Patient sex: F
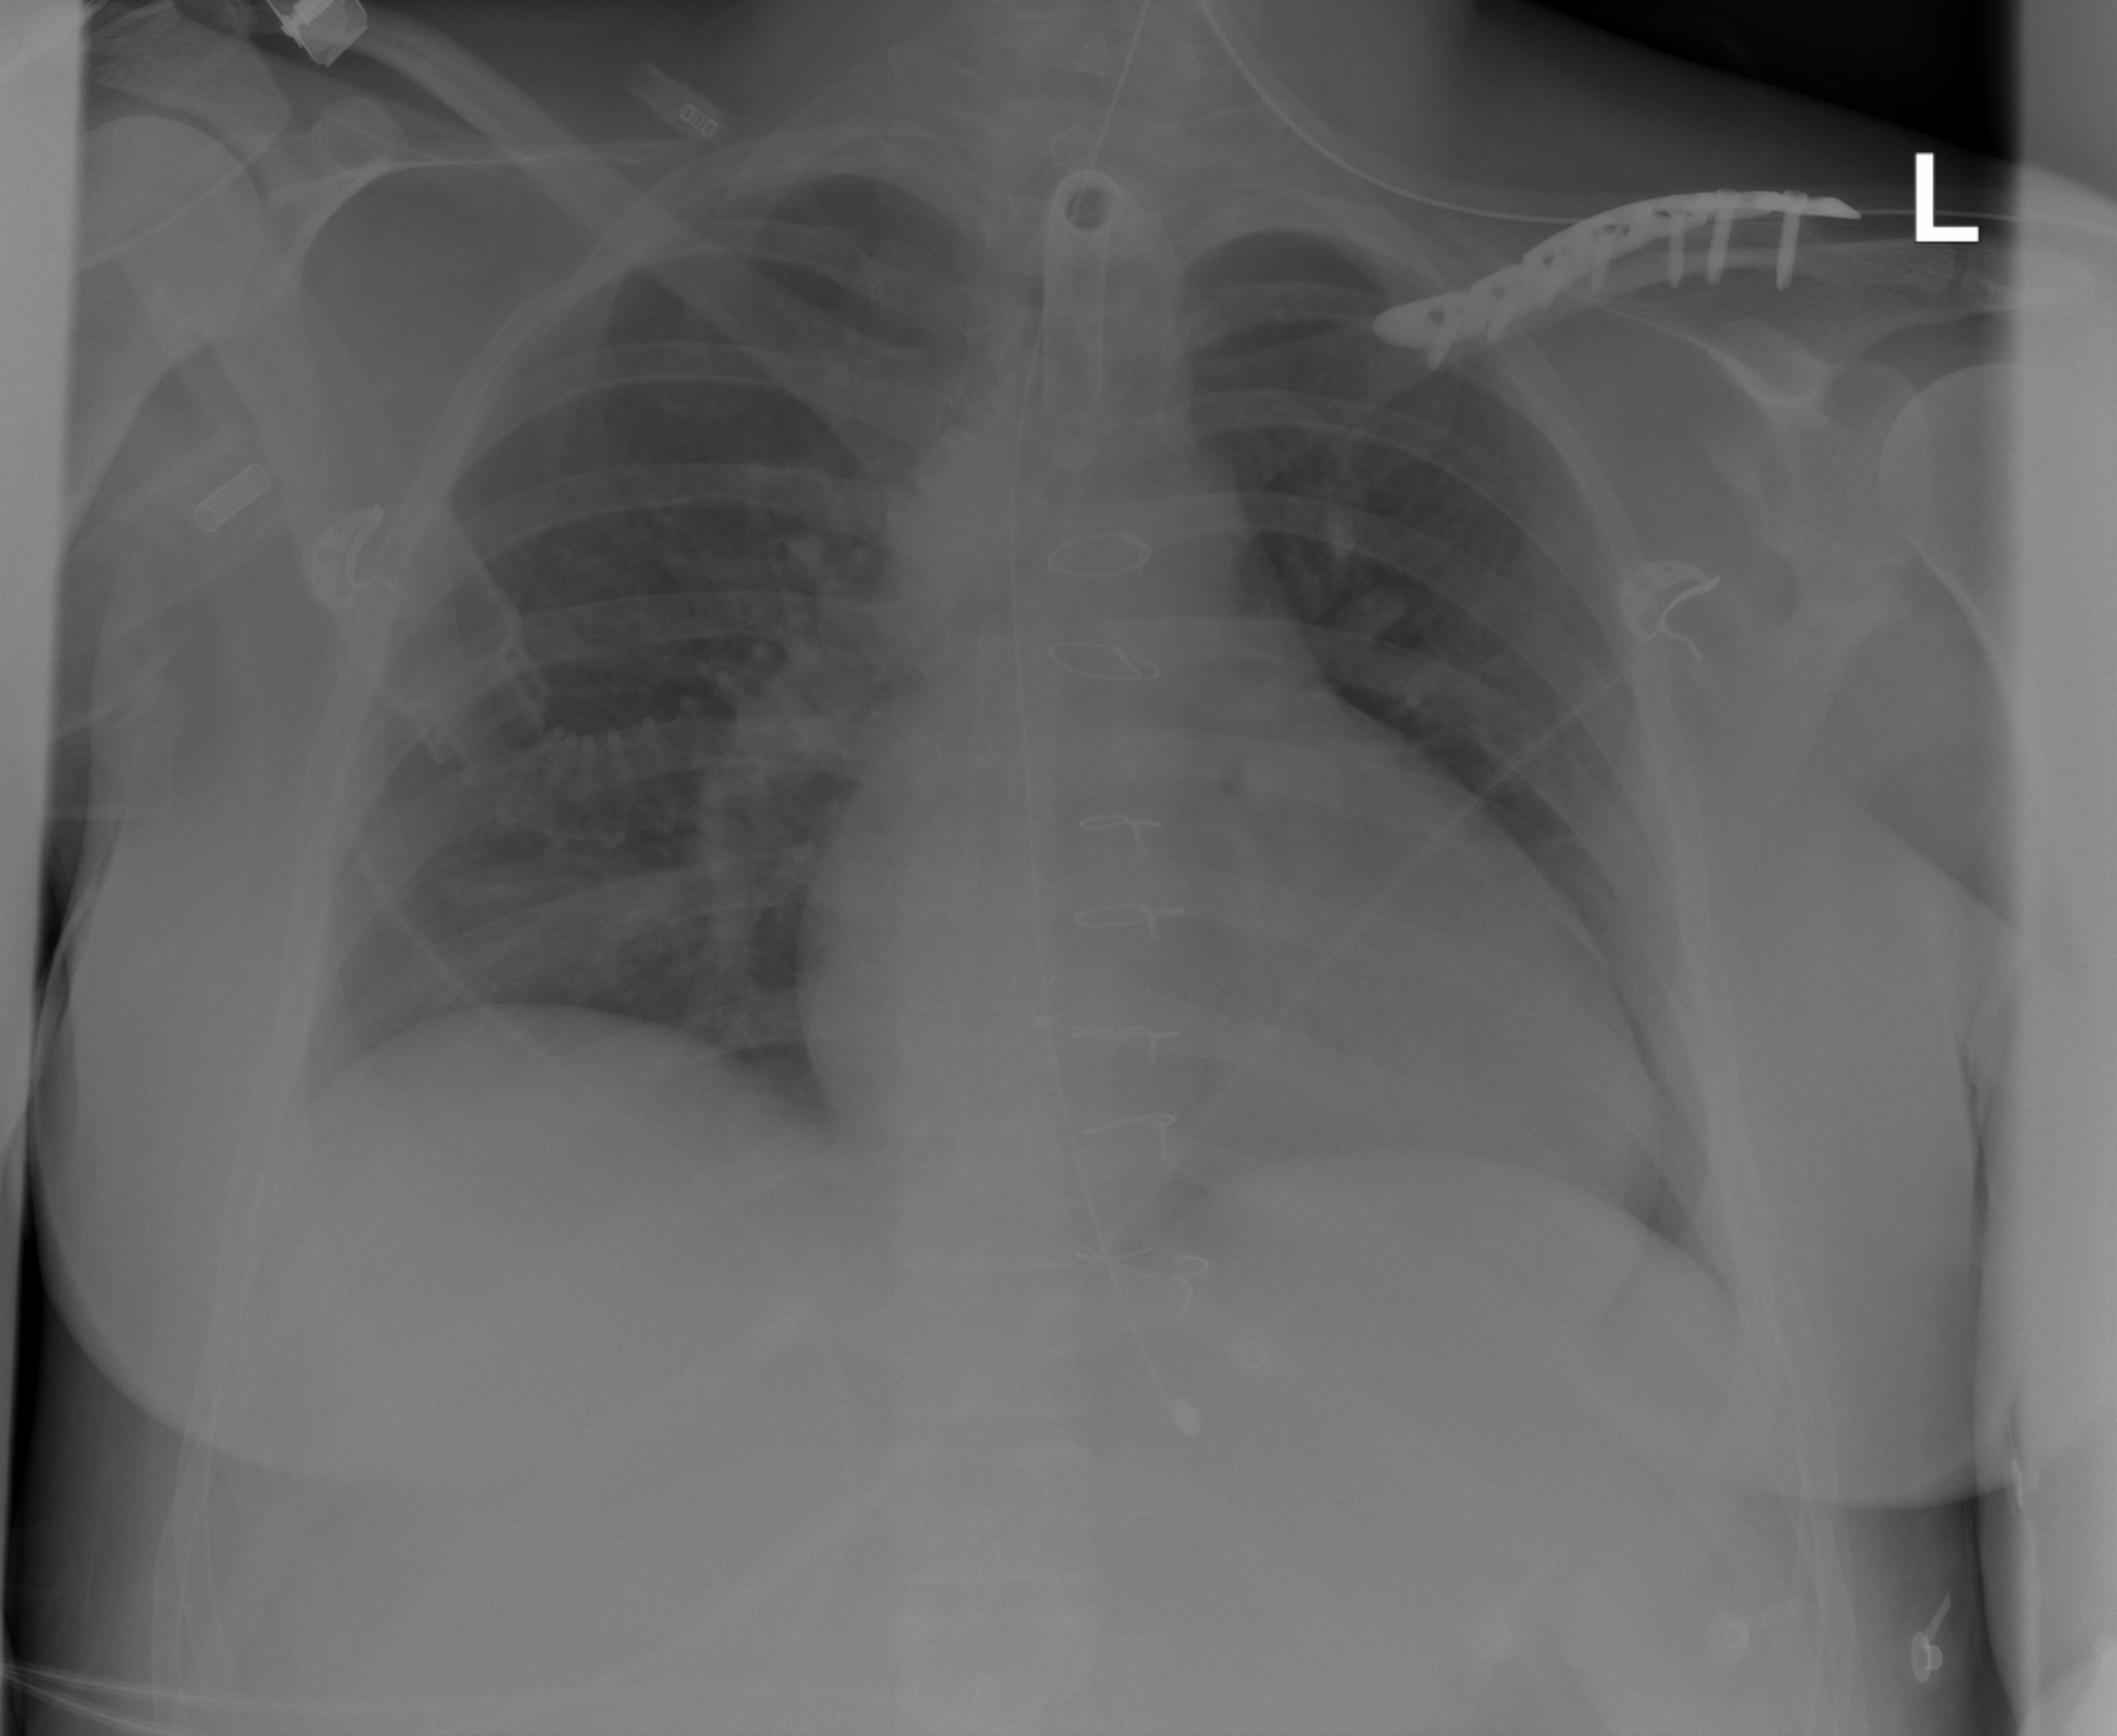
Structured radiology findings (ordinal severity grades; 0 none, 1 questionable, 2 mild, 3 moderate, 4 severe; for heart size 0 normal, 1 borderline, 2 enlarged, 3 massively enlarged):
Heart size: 2
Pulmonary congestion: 1
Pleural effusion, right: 0
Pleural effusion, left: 0
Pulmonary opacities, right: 0
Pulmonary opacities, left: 0
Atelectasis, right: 0
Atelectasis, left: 0